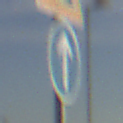
Verkehrszeichen: VorgeschriebeneFahrtrichtungGeradeaus
Zusatzzeichen oben: Arbeitsstelle
Umgebung: Outdoor, Suburban
Tageszeit: MorningAfternoon
Wetter: PartlyCloudy
Licht: Natural
Jahreszeit: NotSpecified
Kontrast: HighContrast